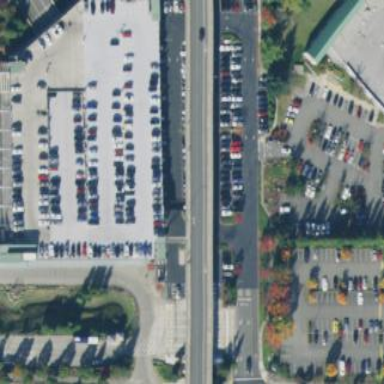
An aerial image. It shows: Parking area designed for buses as part of park and ride facility.